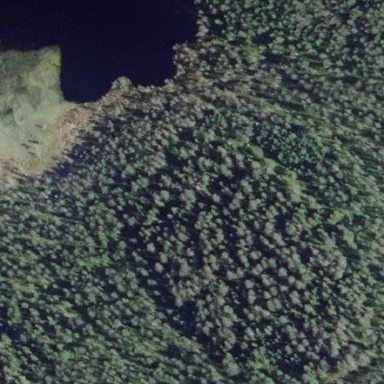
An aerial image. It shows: Needle-leaved woodland.